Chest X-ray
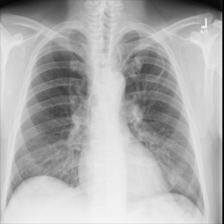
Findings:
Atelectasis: negative
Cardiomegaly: negative
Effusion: negative
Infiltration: negative
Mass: negative
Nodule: negative
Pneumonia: negative
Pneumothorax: negative
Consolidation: negative
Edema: negative
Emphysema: negative
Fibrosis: negative
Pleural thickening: negative
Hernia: negative